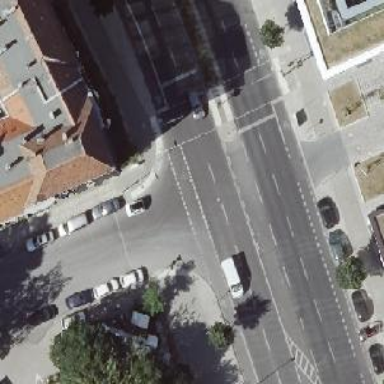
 and parallel street side parking on the right."